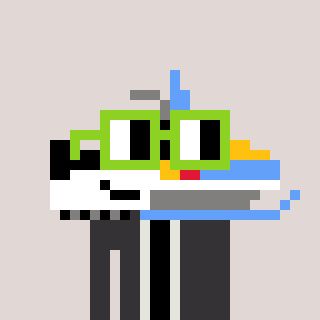
a pixel art character with square light green glasses, a snowmobile-shaped head and a grayscale-colored body on a warm background